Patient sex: M
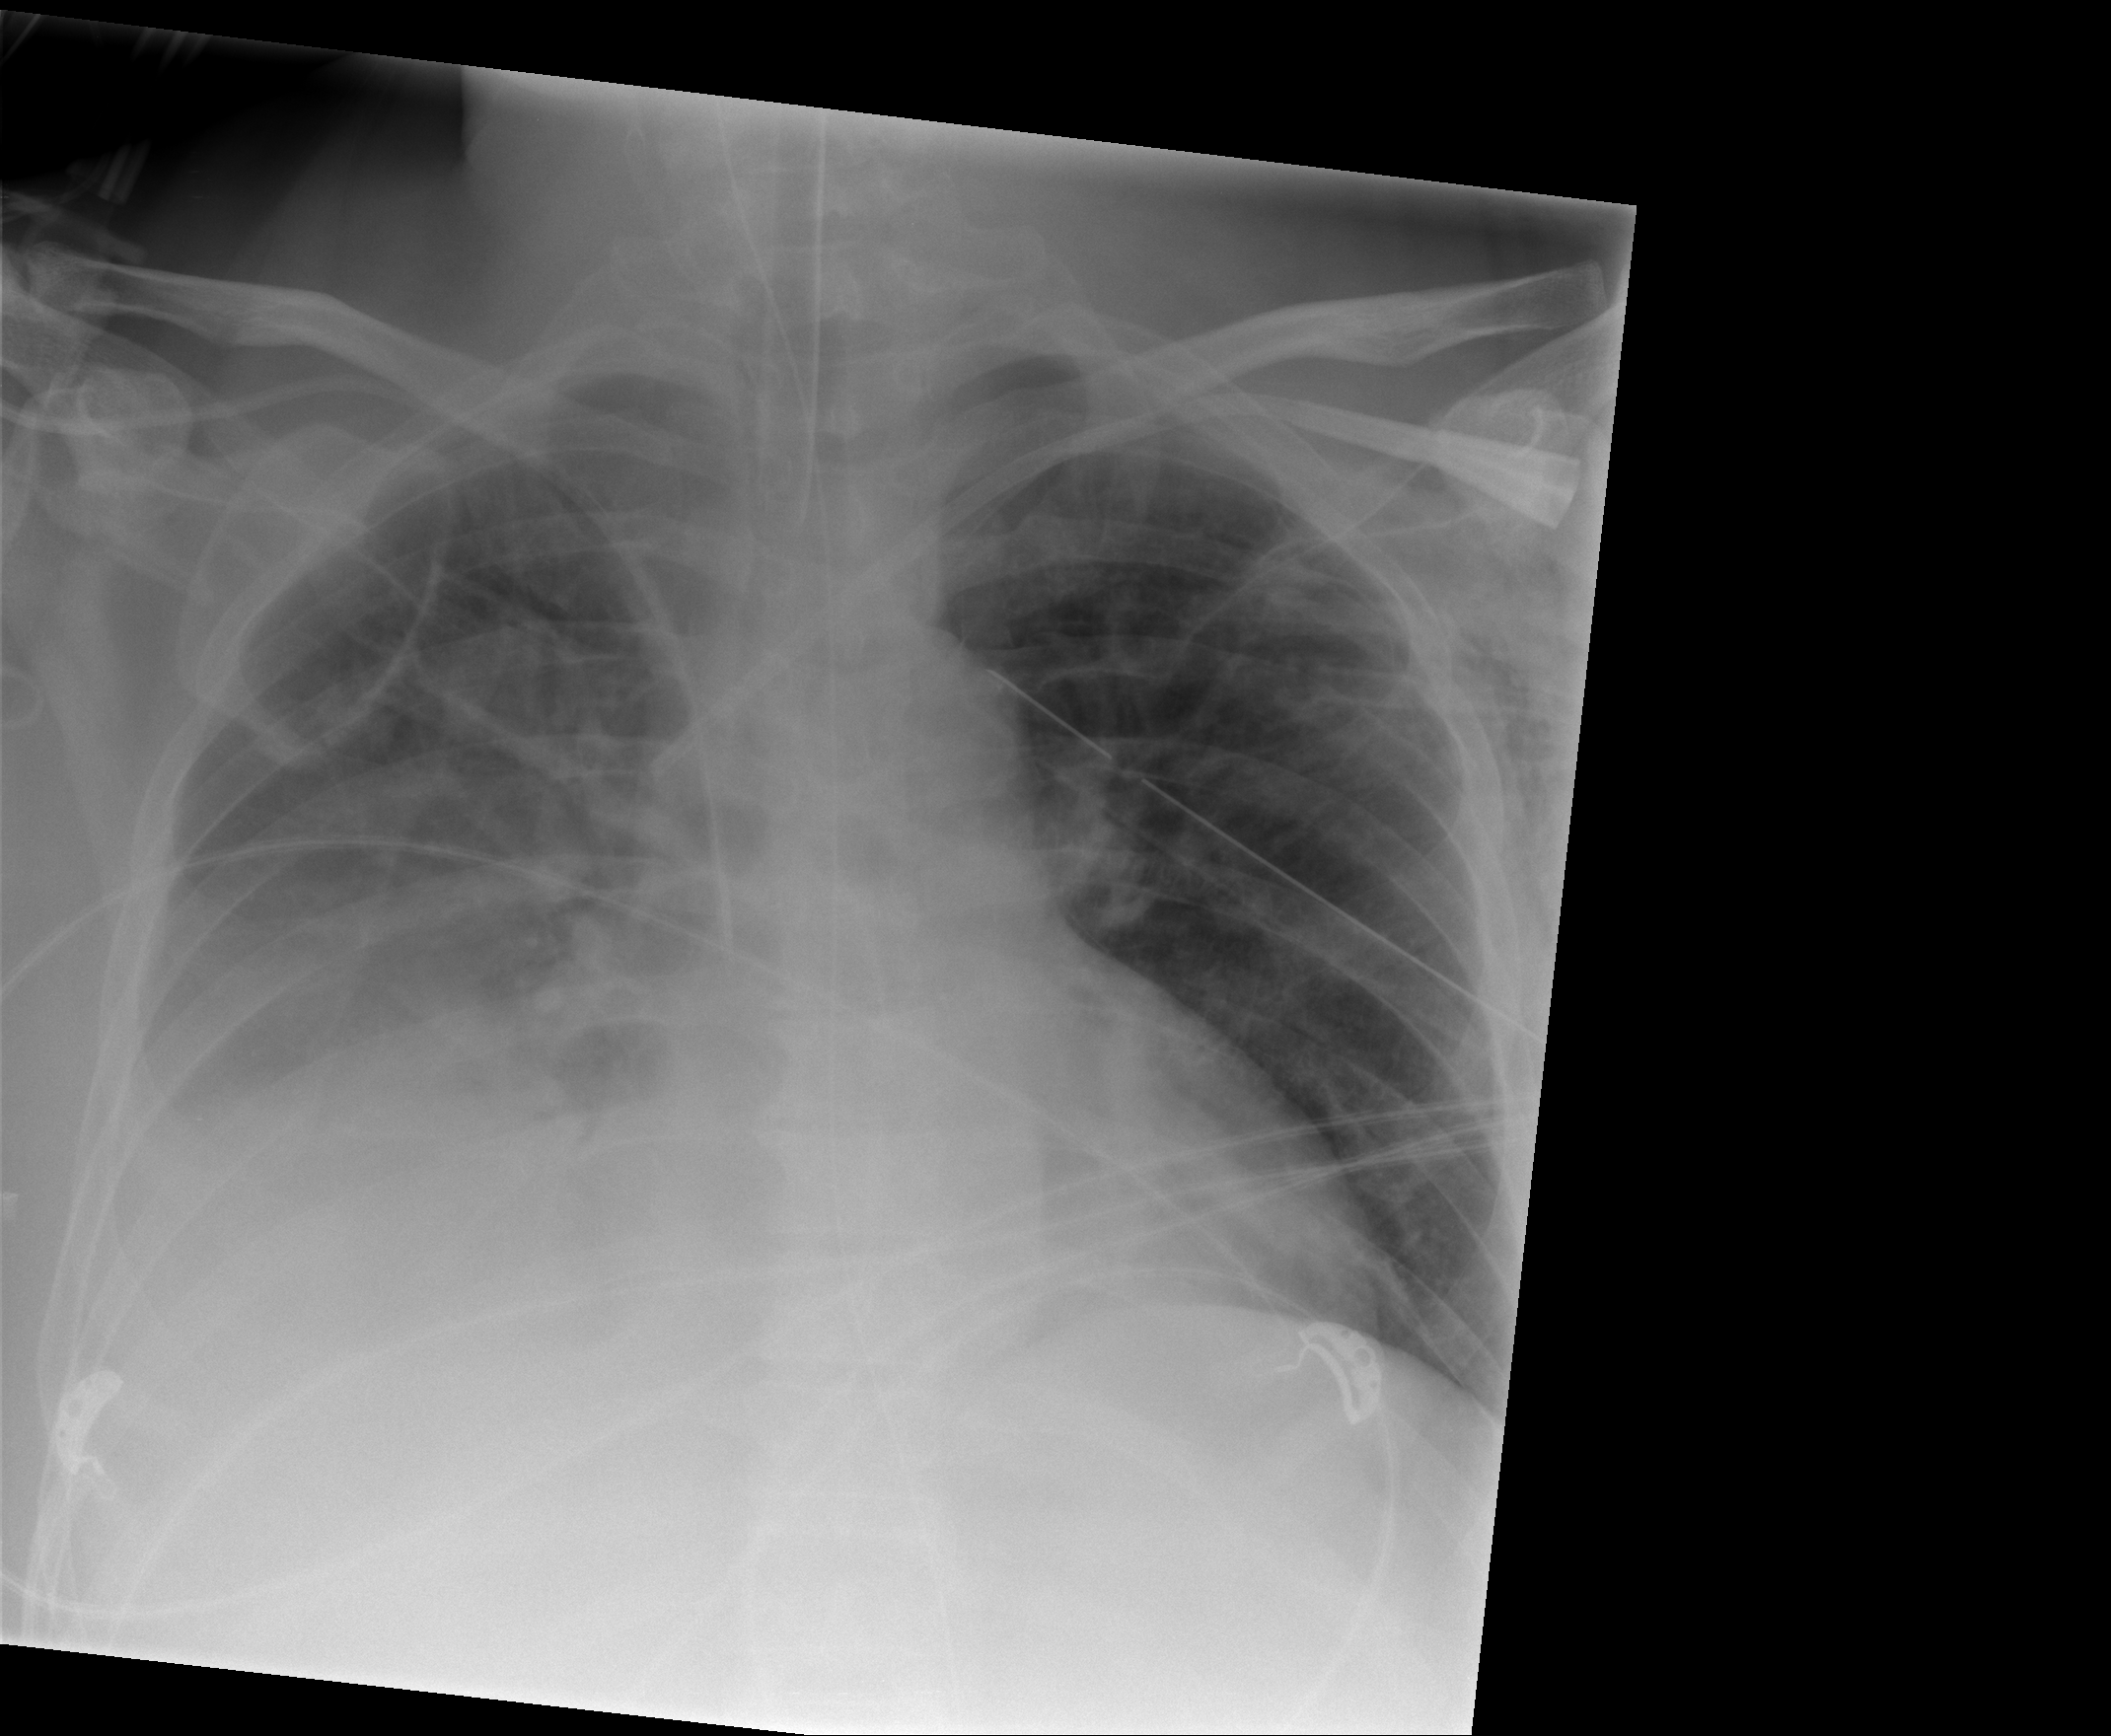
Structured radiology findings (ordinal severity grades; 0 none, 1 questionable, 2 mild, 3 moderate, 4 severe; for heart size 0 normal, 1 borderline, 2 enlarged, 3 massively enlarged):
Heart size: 0
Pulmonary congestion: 1
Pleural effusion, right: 3
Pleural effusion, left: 0
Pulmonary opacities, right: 1
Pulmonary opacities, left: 0
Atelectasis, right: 3
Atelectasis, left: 0